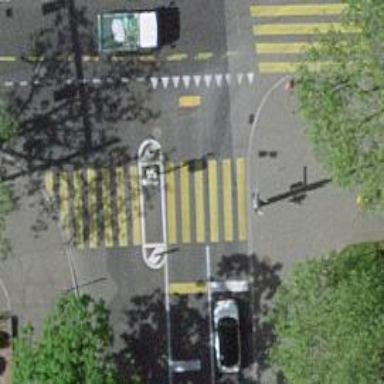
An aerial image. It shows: Crossing with traffic signals and central island.